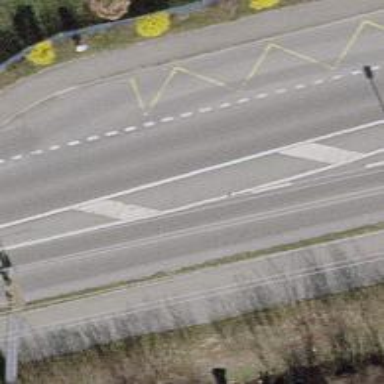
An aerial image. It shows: Bus stop with designated public transport stop position.